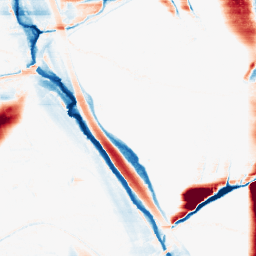
Category: morphological
Decomposition family: morphological_rect
Decomposition parameters: operation: average
width: 50
height: 5
Upsampling method: quadratic
Upsampling parameters: scale: 2
Upsampling scale: 2